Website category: restaurant
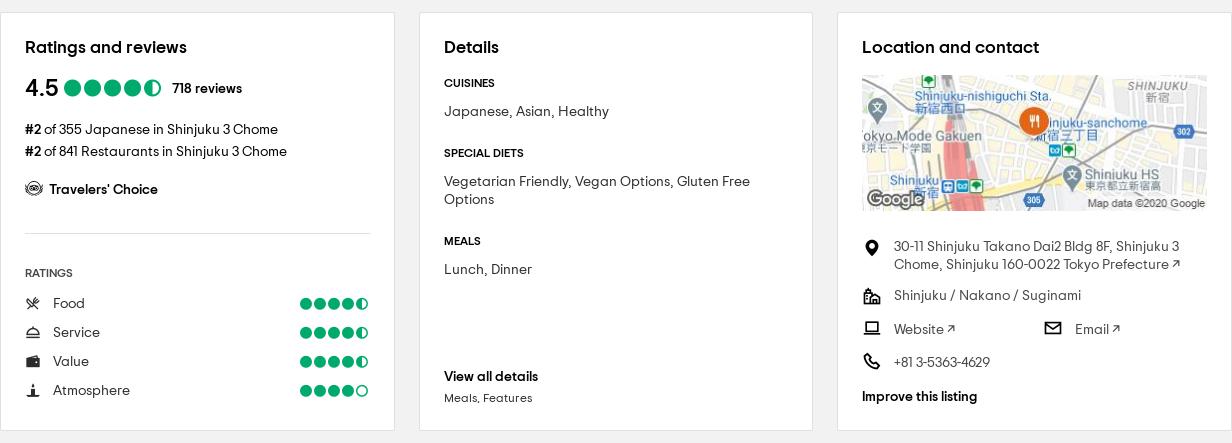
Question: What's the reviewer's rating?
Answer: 4.5

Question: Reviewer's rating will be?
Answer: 4.5

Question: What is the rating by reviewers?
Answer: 4.5

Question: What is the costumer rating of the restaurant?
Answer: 4.5

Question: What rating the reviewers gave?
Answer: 4.5

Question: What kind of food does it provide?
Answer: Japanese, Asian, Healthy

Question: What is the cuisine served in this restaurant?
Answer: Japanese, Asian, Healthy

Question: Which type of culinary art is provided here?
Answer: Japanese, Asian, Healthy

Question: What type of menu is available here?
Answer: Japanese, Asian, Healthy

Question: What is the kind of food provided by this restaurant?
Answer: Japanese, Asian, Healthy

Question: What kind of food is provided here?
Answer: Japanese, Asian, Healthy

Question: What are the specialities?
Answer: Japanese, Asian, Healthy

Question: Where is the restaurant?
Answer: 30-11 Shinjuku Takano Dai2 Bldg 8F, Shinjuku 3 Chome, Shinjuku 160-0022 Tokyo Prefecture

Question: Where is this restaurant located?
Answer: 30-11 Shinjuku Takano Dai2 Bldg 8F, Shinjuku 3 Chome, Shinjuku 160-0022 Tokyo Prefecture

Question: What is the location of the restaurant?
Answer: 30-11 Shinjuku Takano Dai2 Bldg 8F, Shinjuku 3 Chome, Shinjuku 160-0022 Tokyo Prefecture

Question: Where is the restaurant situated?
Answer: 30-11 Shinjuku Takano Dai2 Bldg 8F, Shinjuku 3 Chome, Shinjuku 160-0022 Tokyo Prefecture

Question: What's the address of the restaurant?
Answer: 30-11 Shinjuku Takano Dai2 Bldg 8F, Shinjuku 3 Chome, Shinjuku 160-0022 Tokyo Prefecture

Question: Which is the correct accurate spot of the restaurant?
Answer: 30-11 Shinjuku Takano Dai2 Bldg 8F, Shinjuku 3 Chome, Shinjuku 160-0022 Tokyo Prefecture

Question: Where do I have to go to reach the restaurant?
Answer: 30-11 Shinjuku Takano Dai2 Bldg 8F, Shinjuku 3 Chome, Shinjuku 160-0022 Tokyo Prefecture

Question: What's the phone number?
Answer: +81 3-5363-4629

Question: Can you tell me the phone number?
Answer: +81 3-5363-4629

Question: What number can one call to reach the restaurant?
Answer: +81 3-5363-4629

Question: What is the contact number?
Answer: +81 3-5363-4629

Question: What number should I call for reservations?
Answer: +81 3-5363-4629

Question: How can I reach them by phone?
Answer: +81 3-5363-4629